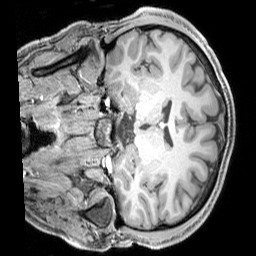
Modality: T1w
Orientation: coronal
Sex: male
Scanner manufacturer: siemens
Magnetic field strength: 3 T
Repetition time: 2.3 s
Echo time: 0.00226 s